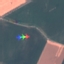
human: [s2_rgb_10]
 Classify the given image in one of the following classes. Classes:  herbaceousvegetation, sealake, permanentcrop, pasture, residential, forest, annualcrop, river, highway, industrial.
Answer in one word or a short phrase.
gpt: AnnualCrop